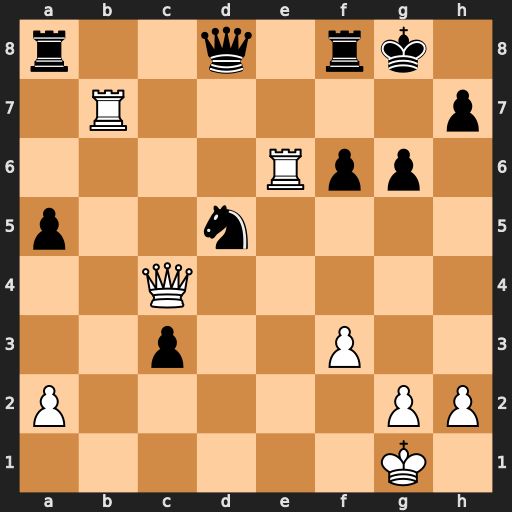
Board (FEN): r2q1rk1/1R5p/4Rpp1/p2n4/2Q5/2p2P2/P5PP/6K1
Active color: w
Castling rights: -
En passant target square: -
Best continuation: Ree7 Qxe7 Qxd5+ Qf7 Rxf7 Rxf7 Qxa8+